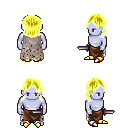
a pixel art fantasy rpg character, male body template, dark elf, purple skin, gray tattered cape, robe skirt, gold long bangs hairstyle, gold boots, dagger, four views (front, back, left, right), 2x2 character sprite sheet, small pixel art, hard edges, no anti-aliasing